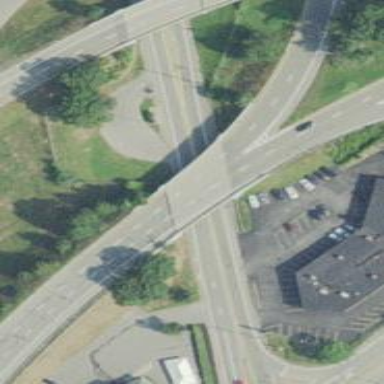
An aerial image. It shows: Bridge with asphalt surface. It is part of primary link highway.